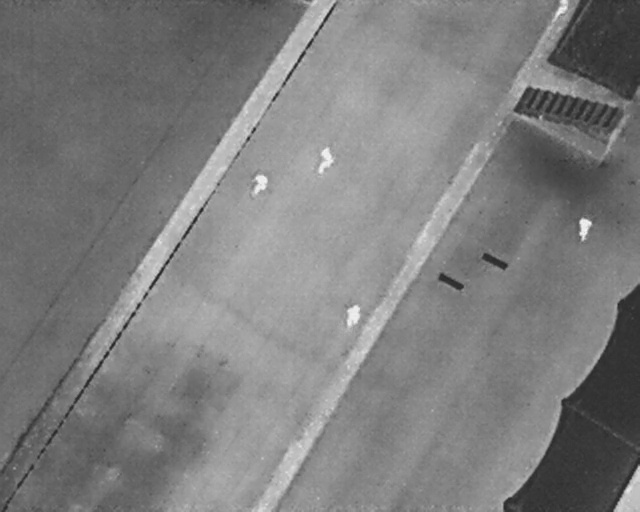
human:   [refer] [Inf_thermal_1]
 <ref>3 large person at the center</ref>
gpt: <box>[[38, 34, 42, 37, 24], [48, 29, 53, 32, 20], [53, 60, 57, 63, 16]]</box>